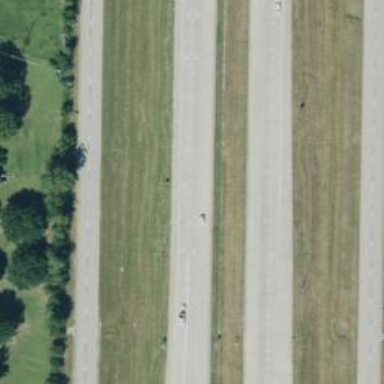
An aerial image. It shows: View of motorway.